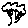
Label: tree